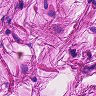
Metastatic tissue present: no